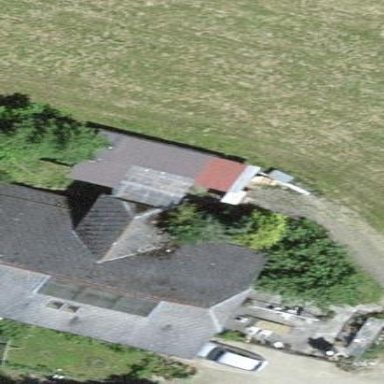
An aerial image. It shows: Farm building.